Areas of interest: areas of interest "Picking Garden"
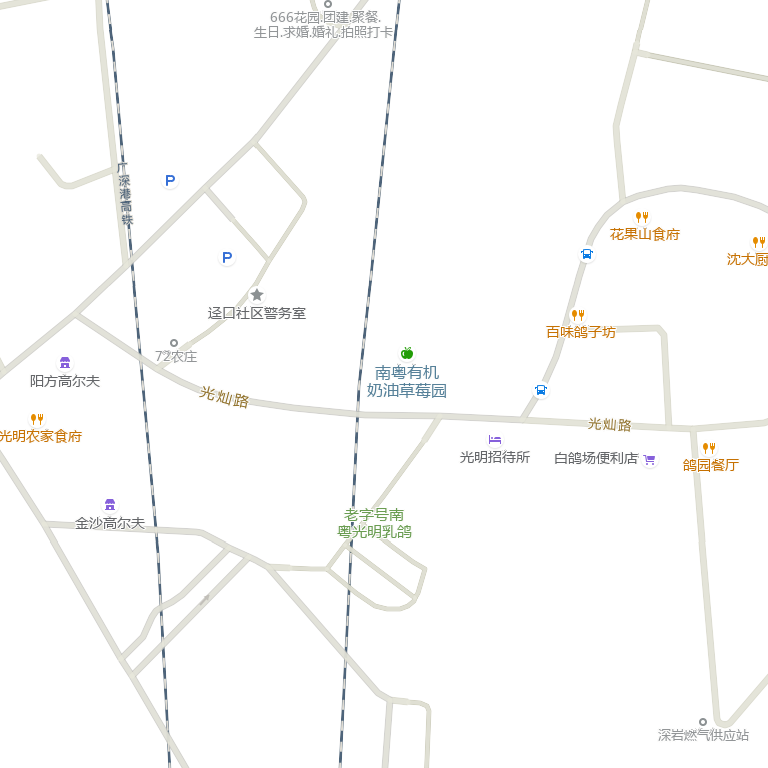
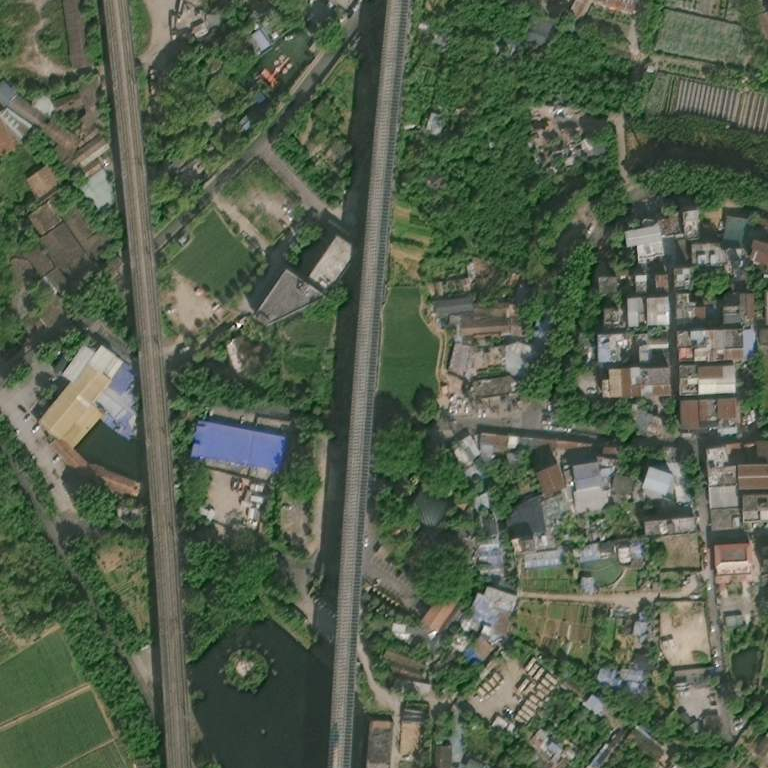